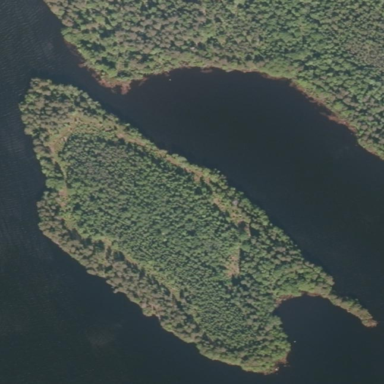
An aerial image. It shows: Islet covered with woodland.